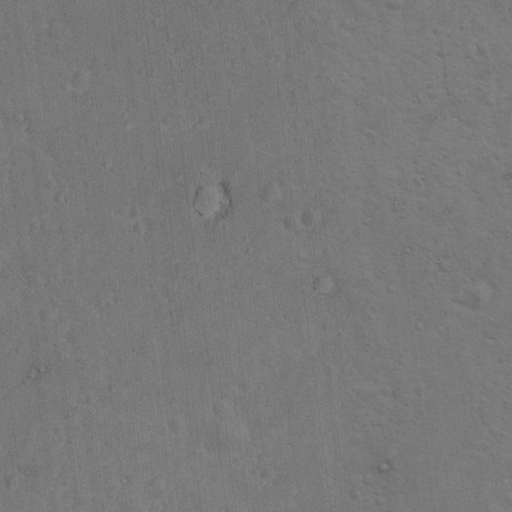
Classes present: Background